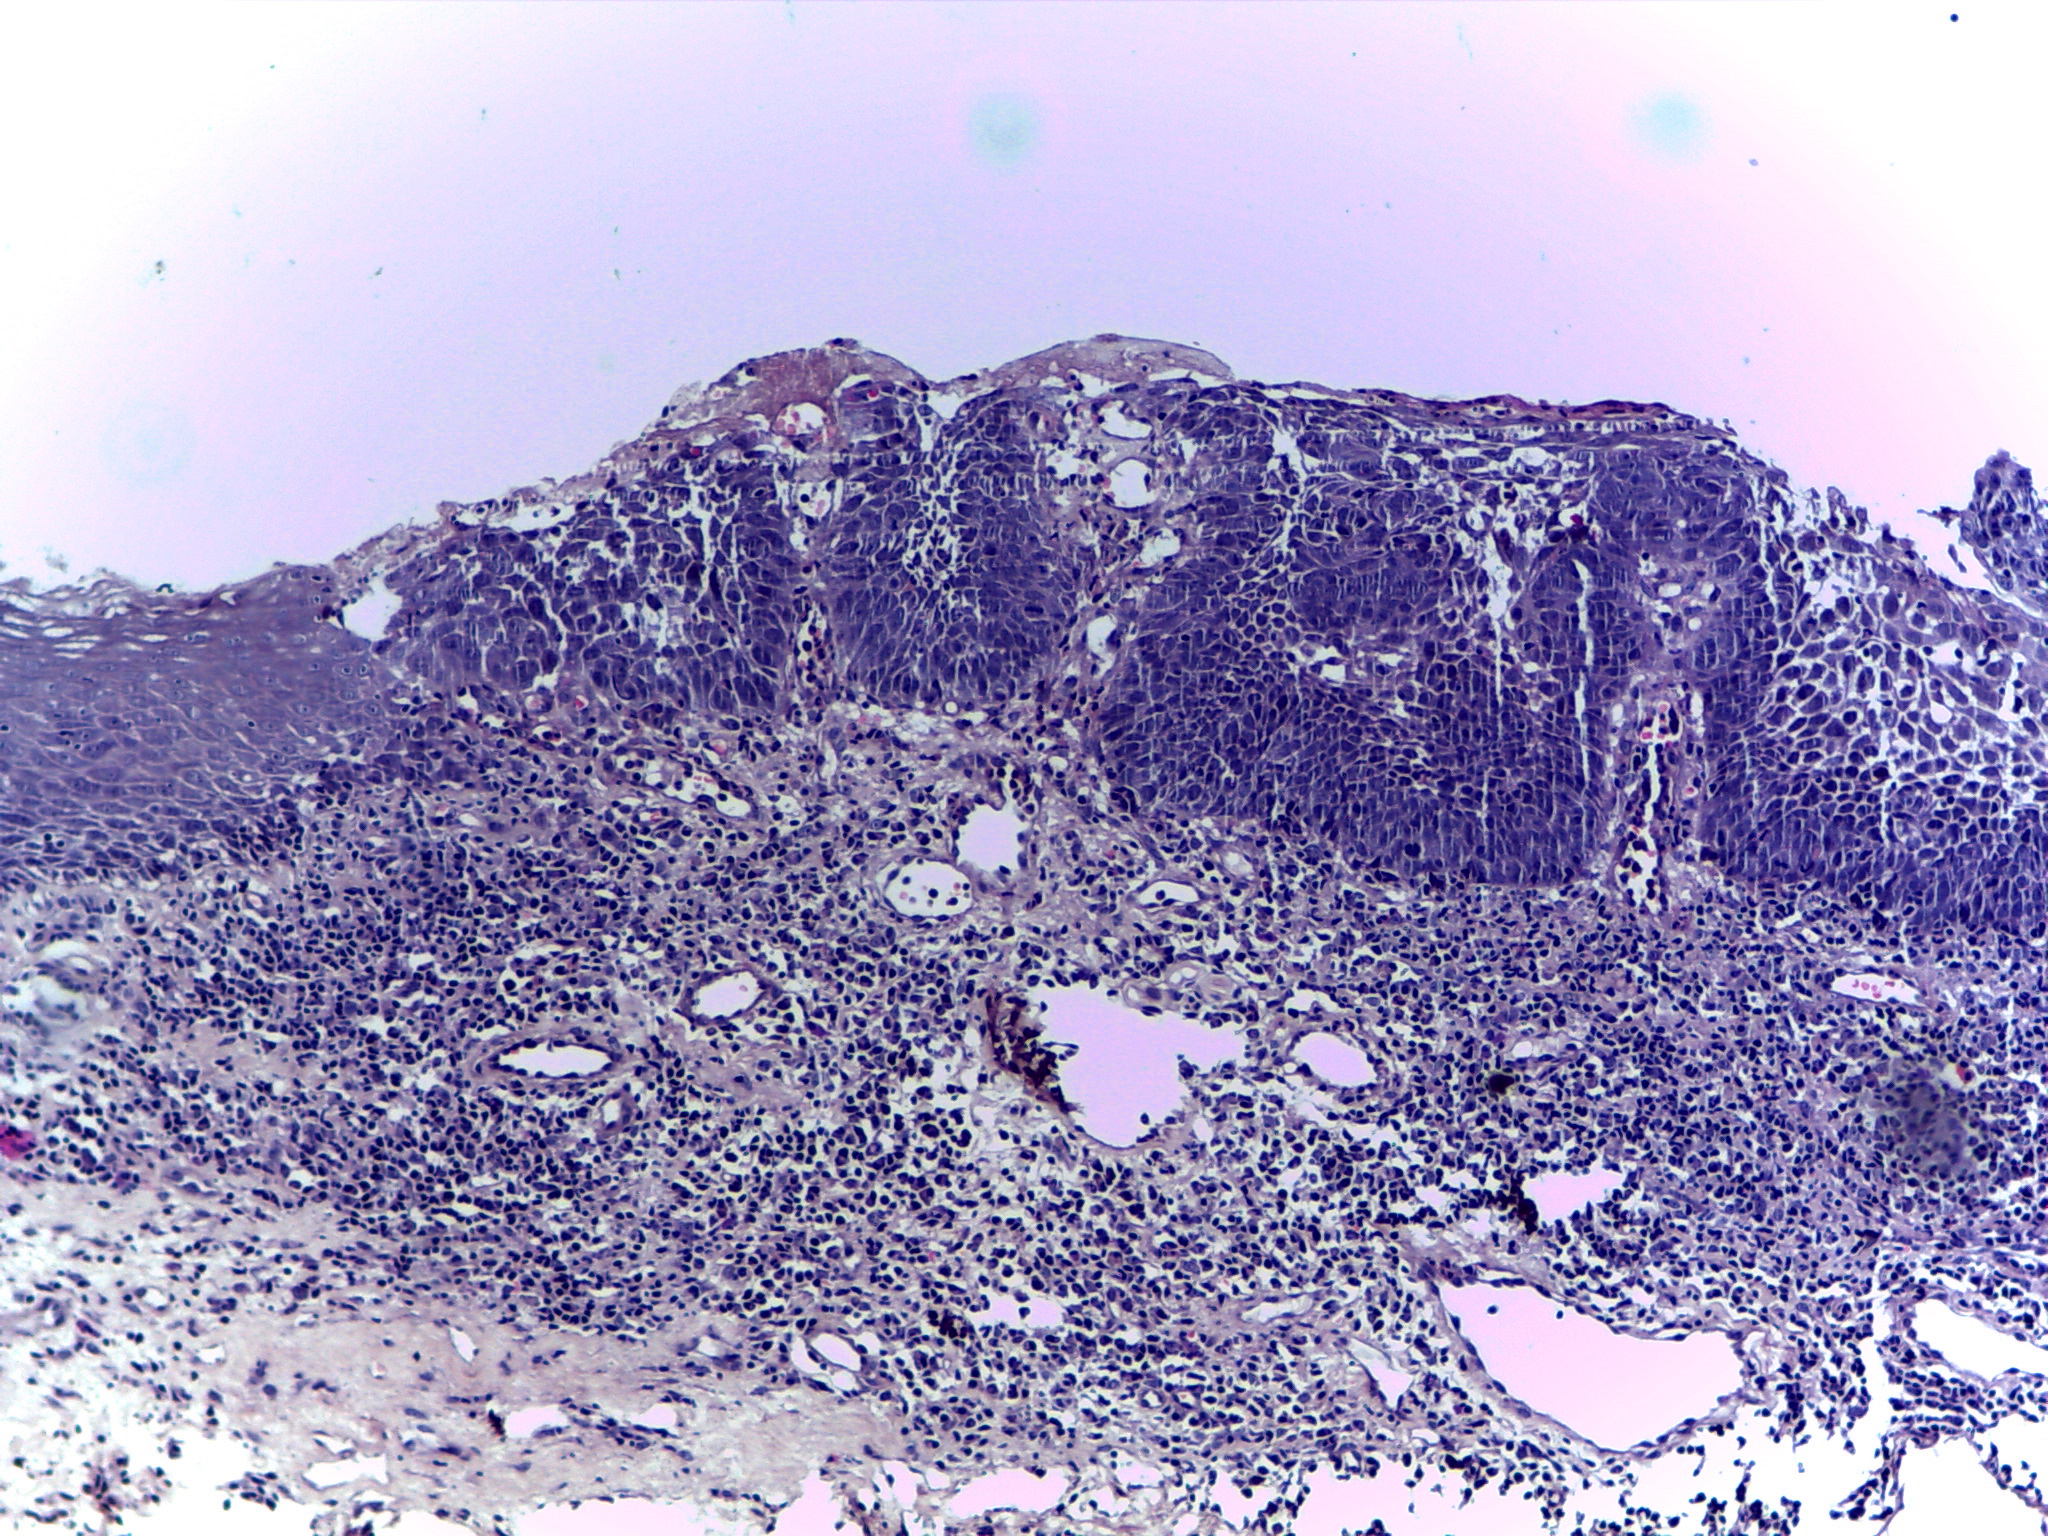
Diagnosis: OSCC